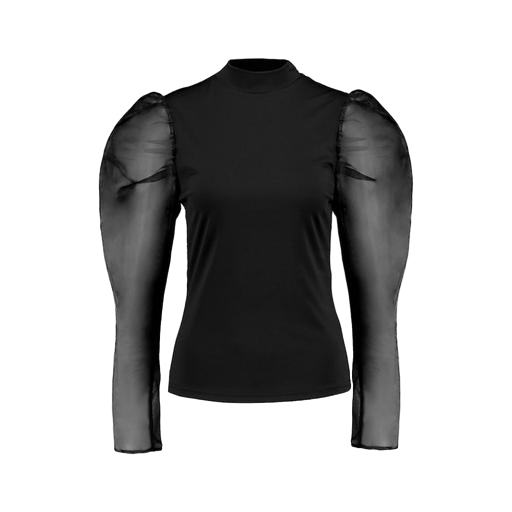
black sheer-sleeve, sheer sleeves, transparent sleeves, white background